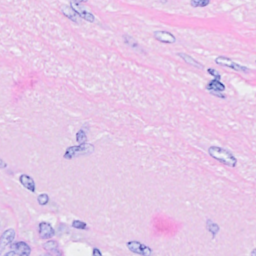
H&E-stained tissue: Breast